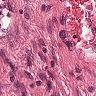
Metastatic tissue present: no